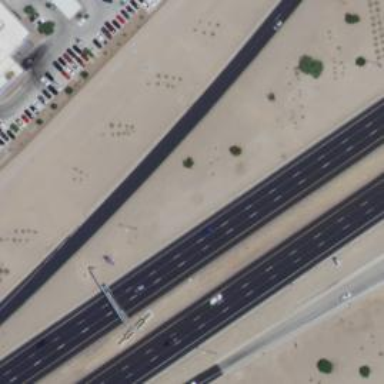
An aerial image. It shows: Asphalt motorway.